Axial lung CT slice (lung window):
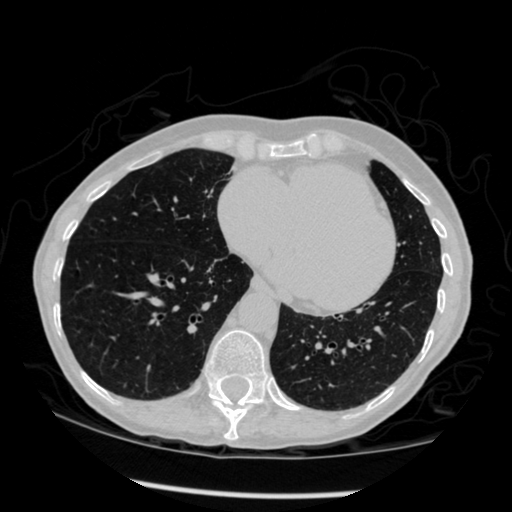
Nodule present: no